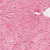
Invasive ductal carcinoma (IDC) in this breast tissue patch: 0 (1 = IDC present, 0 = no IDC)